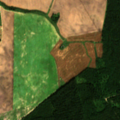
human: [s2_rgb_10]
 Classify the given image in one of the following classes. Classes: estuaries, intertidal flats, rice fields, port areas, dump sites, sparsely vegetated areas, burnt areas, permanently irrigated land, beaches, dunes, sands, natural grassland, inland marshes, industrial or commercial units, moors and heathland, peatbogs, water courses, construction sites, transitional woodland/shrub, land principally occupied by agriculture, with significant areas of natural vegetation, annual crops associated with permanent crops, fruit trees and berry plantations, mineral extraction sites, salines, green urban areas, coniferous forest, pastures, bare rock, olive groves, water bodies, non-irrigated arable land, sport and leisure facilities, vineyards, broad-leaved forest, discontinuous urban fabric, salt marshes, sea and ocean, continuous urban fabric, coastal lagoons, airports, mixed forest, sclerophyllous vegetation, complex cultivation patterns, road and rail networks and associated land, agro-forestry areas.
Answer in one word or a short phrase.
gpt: non-irrigated arable land, pastures, broad-leaved forest, mixed forest